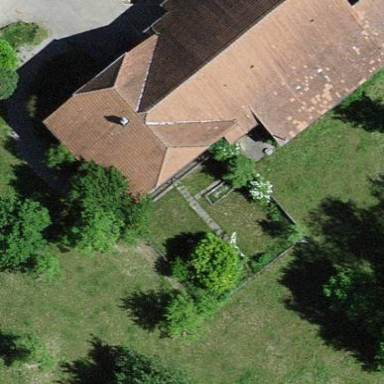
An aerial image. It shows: Farm building.